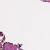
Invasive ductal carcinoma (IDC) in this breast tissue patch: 0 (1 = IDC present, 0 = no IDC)